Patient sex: M
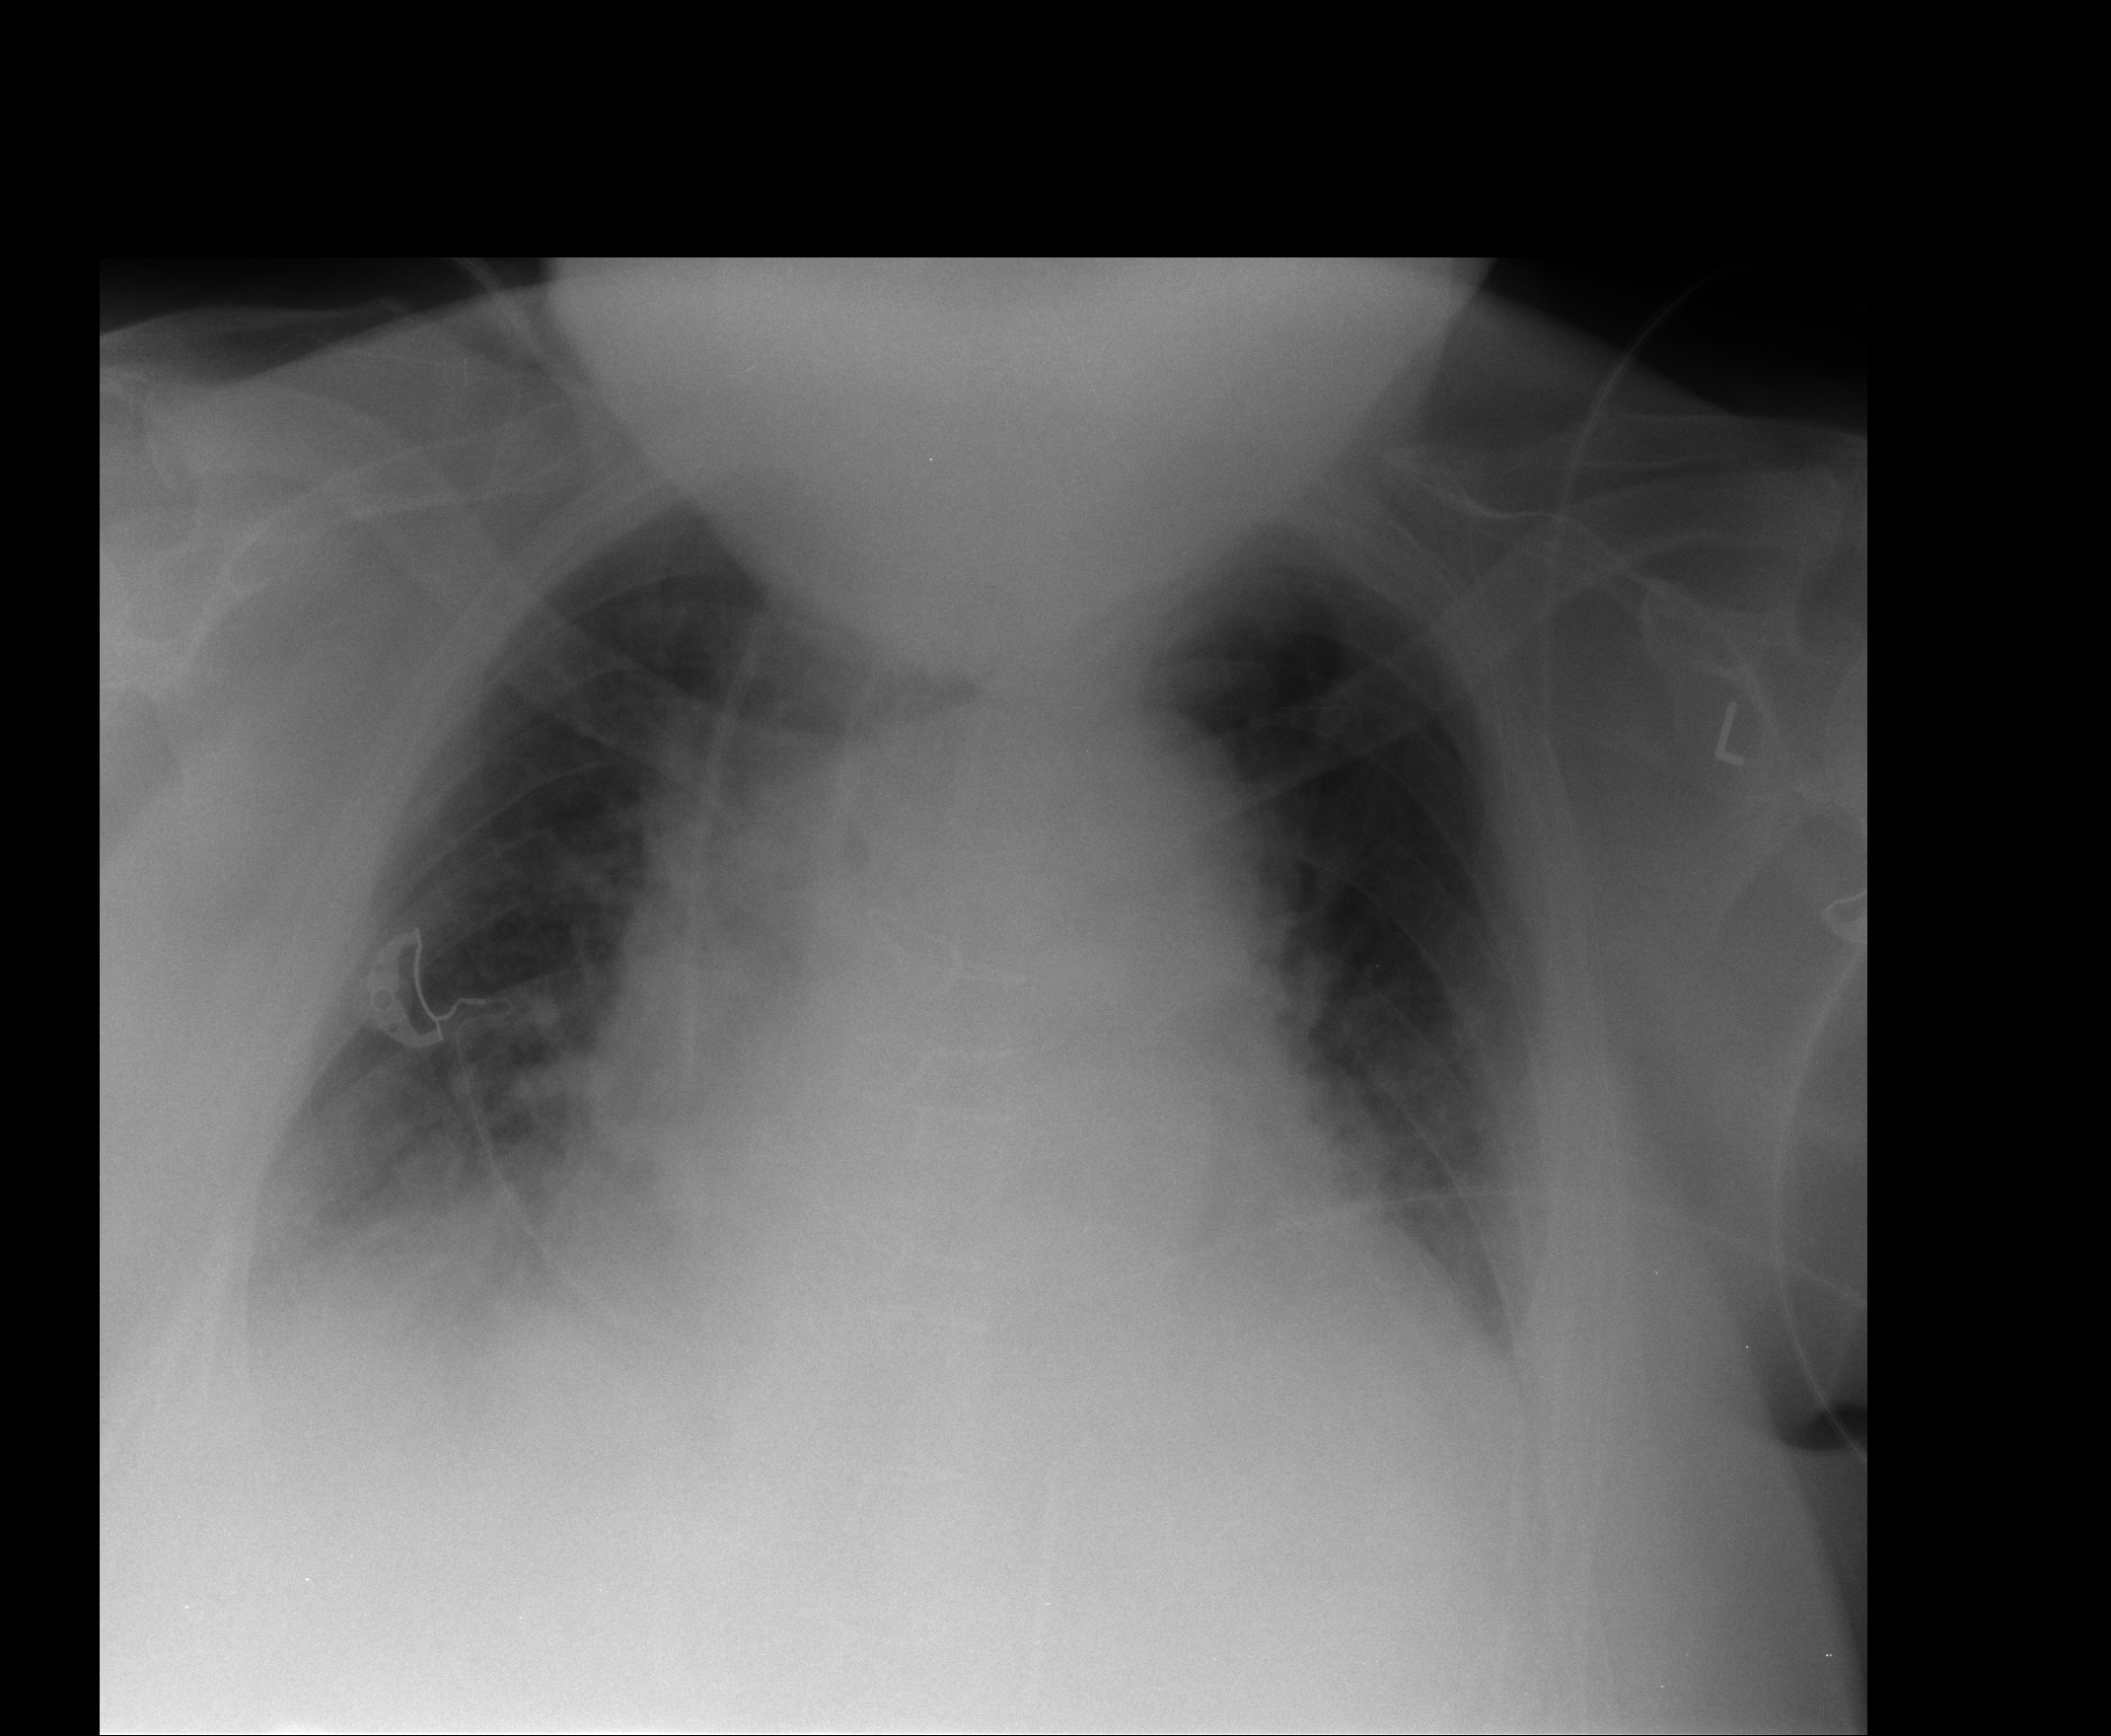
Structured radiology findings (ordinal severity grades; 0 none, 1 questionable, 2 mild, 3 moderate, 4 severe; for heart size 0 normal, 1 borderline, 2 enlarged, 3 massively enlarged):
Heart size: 3
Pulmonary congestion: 2
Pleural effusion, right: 2
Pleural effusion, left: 1
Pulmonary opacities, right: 1
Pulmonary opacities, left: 0
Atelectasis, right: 2
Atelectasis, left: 2